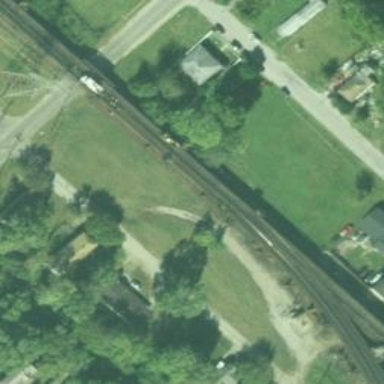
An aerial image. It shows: Railway junction.